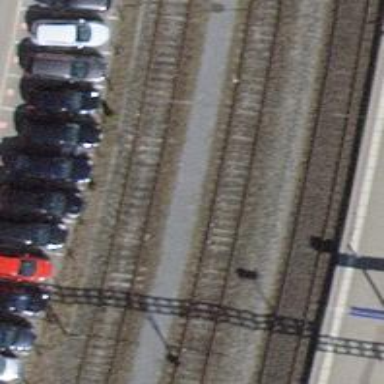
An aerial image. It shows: Single-track electrified railway siding with contact line for service.